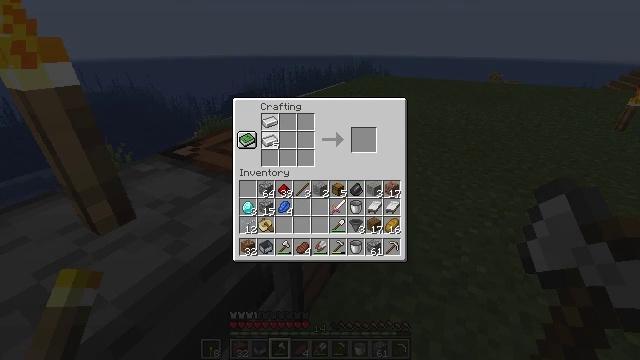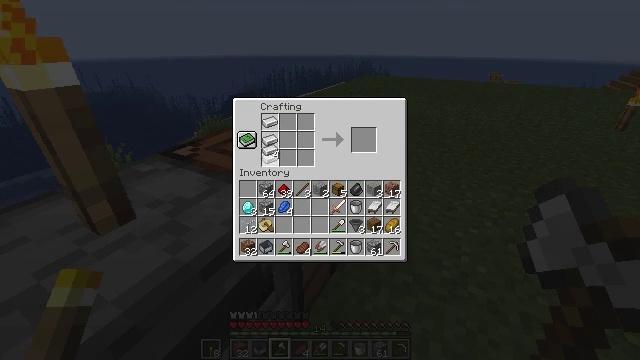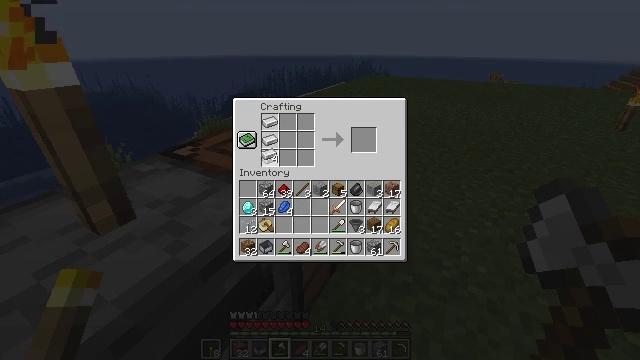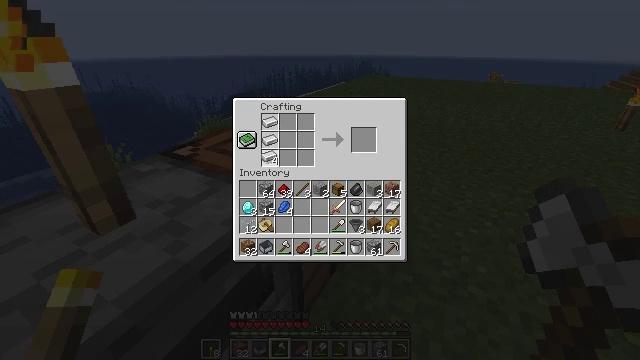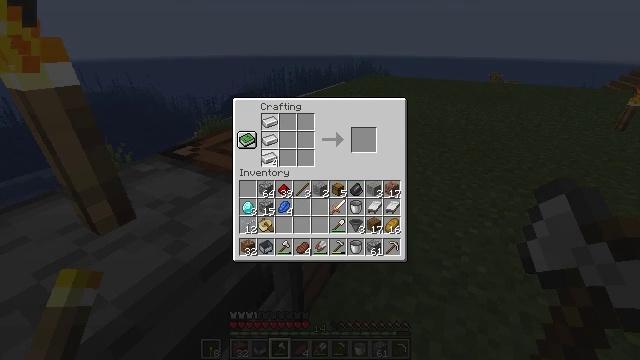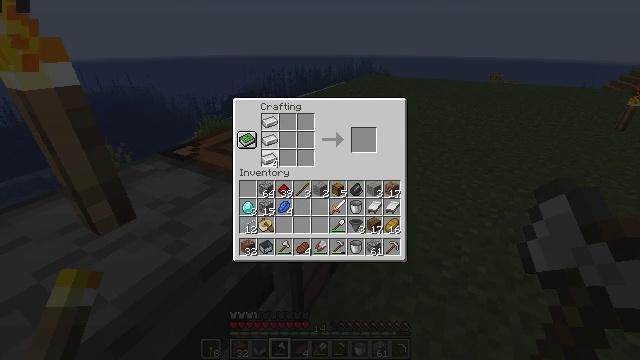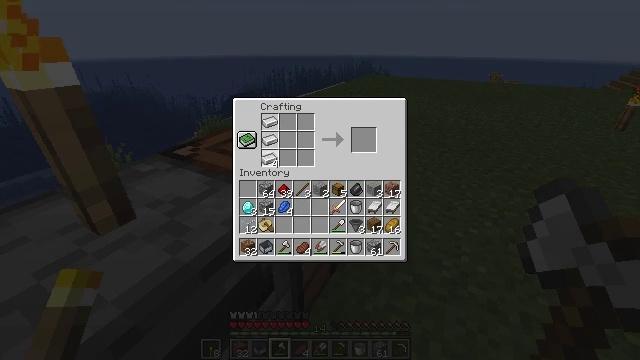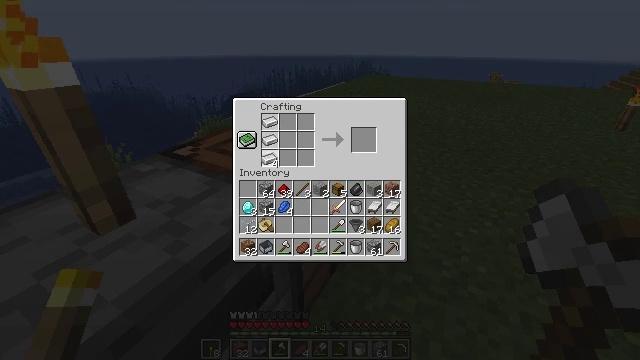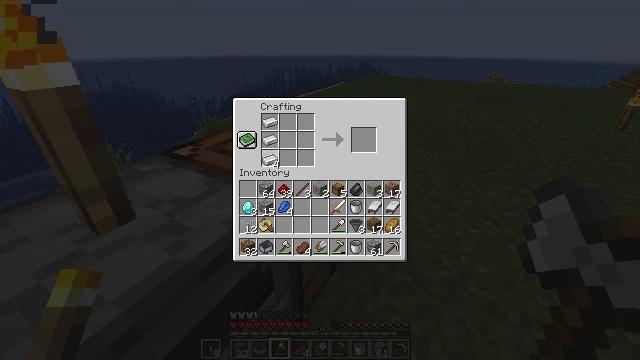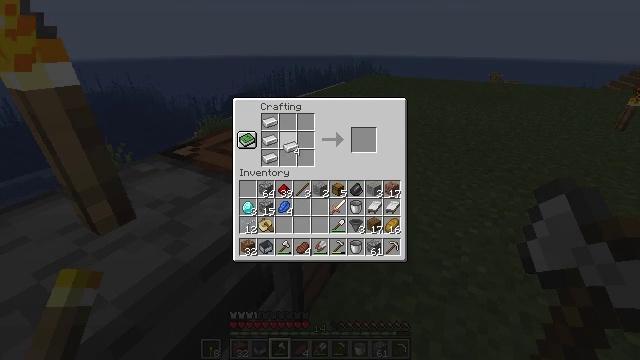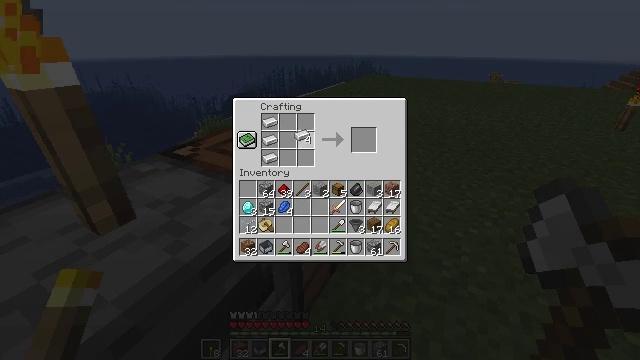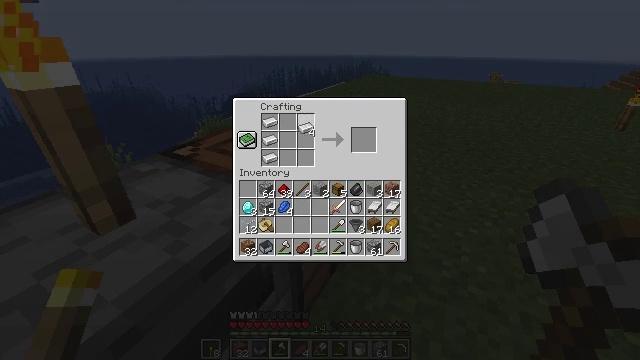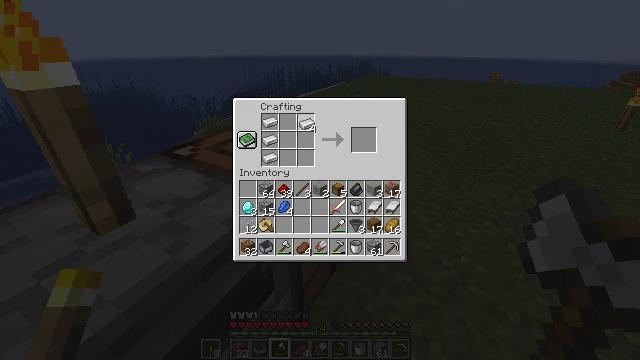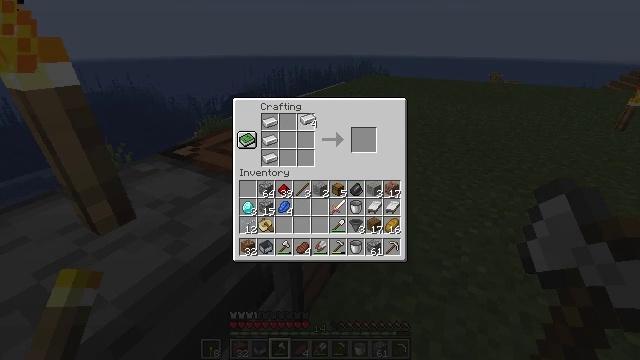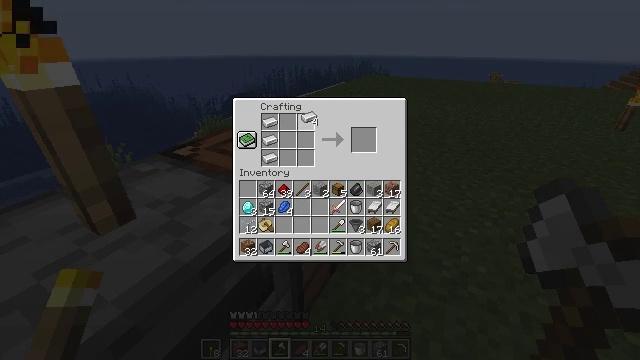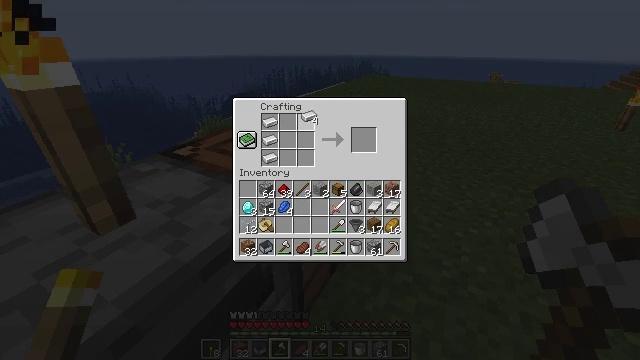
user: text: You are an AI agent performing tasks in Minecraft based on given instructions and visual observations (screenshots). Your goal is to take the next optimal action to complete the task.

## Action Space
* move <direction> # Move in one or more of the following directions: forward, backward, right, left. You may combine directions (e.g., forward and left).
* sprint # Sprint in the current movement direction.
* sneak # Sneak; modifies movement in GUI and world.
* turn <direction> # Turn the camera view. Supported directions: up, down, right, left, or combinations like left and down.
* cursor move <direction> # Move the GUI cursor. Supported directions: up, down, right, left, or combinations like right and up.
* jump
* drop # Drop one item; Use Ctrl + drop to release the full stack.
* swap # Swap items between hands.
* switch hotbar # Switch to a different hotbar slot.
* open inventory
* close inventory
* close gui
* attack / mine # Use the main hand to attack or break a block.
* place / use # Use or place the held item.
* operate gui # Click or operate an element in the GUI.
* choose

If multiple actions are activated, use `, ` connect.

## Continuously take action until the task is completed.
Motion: motion action
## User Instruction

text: Craft rails with iron ingots and a stick.
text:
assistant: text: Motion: cursor move down, choose
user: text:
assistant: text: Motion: choose
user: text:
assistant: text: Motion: choose
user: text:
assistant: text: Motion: choose
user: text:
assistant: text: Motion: choose
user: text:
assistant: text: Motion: choose
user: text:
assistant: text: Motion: choose
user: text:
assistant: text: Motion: no_op
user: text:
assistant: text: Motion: cursor move right and up
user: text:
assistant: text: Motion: cursor move right and up
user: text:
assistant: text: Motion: cursor move up
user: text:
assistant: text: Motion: no_op
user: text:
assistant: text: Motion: no_op
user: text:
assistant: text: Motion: no_op
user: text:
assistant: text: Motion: no_op
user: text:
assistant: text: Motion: no_op
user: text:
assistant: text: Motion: choose
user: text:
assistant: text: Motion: choose
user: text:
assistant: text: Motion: cursor move down, choose
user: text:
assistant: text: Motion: cursor move down, choose
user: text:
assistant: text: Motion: choose
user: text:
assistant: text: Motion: choose
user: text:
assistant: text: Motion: choose
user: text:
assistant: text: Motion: choose
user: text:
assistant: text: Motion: choose
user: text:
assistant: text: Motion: choose
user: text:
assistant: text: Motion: choose
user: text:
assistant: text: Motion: no_op
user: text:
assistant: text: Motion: cursor move down
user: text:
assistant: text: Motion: no_op